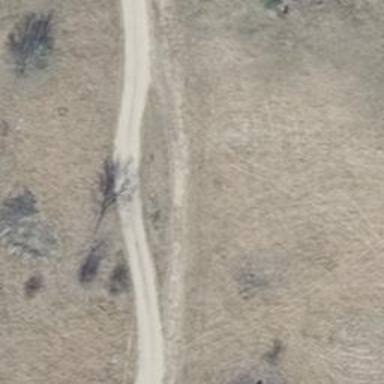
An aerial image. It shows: Track road with grade3 tracktype.